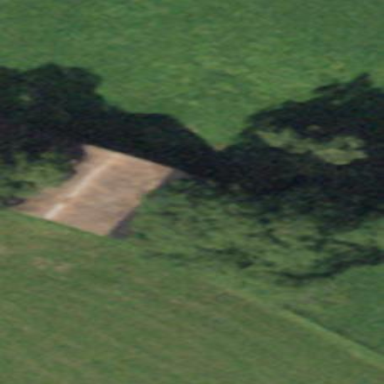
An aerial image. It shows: Barn.